Question: The goal is to place a certain number of queens so that there is one queen in each row and column. Queens cannot attack each other, and newly placed queens cannot be captured by existing knights, but there is no need to consider whether knights can be attacked by queens. Each square on the board has a specific color, representing the cost of placing a new queen on that square. The goal is to minimize this cost while meeting these requirements (considering only the minimum cost incurred by newly added queens).
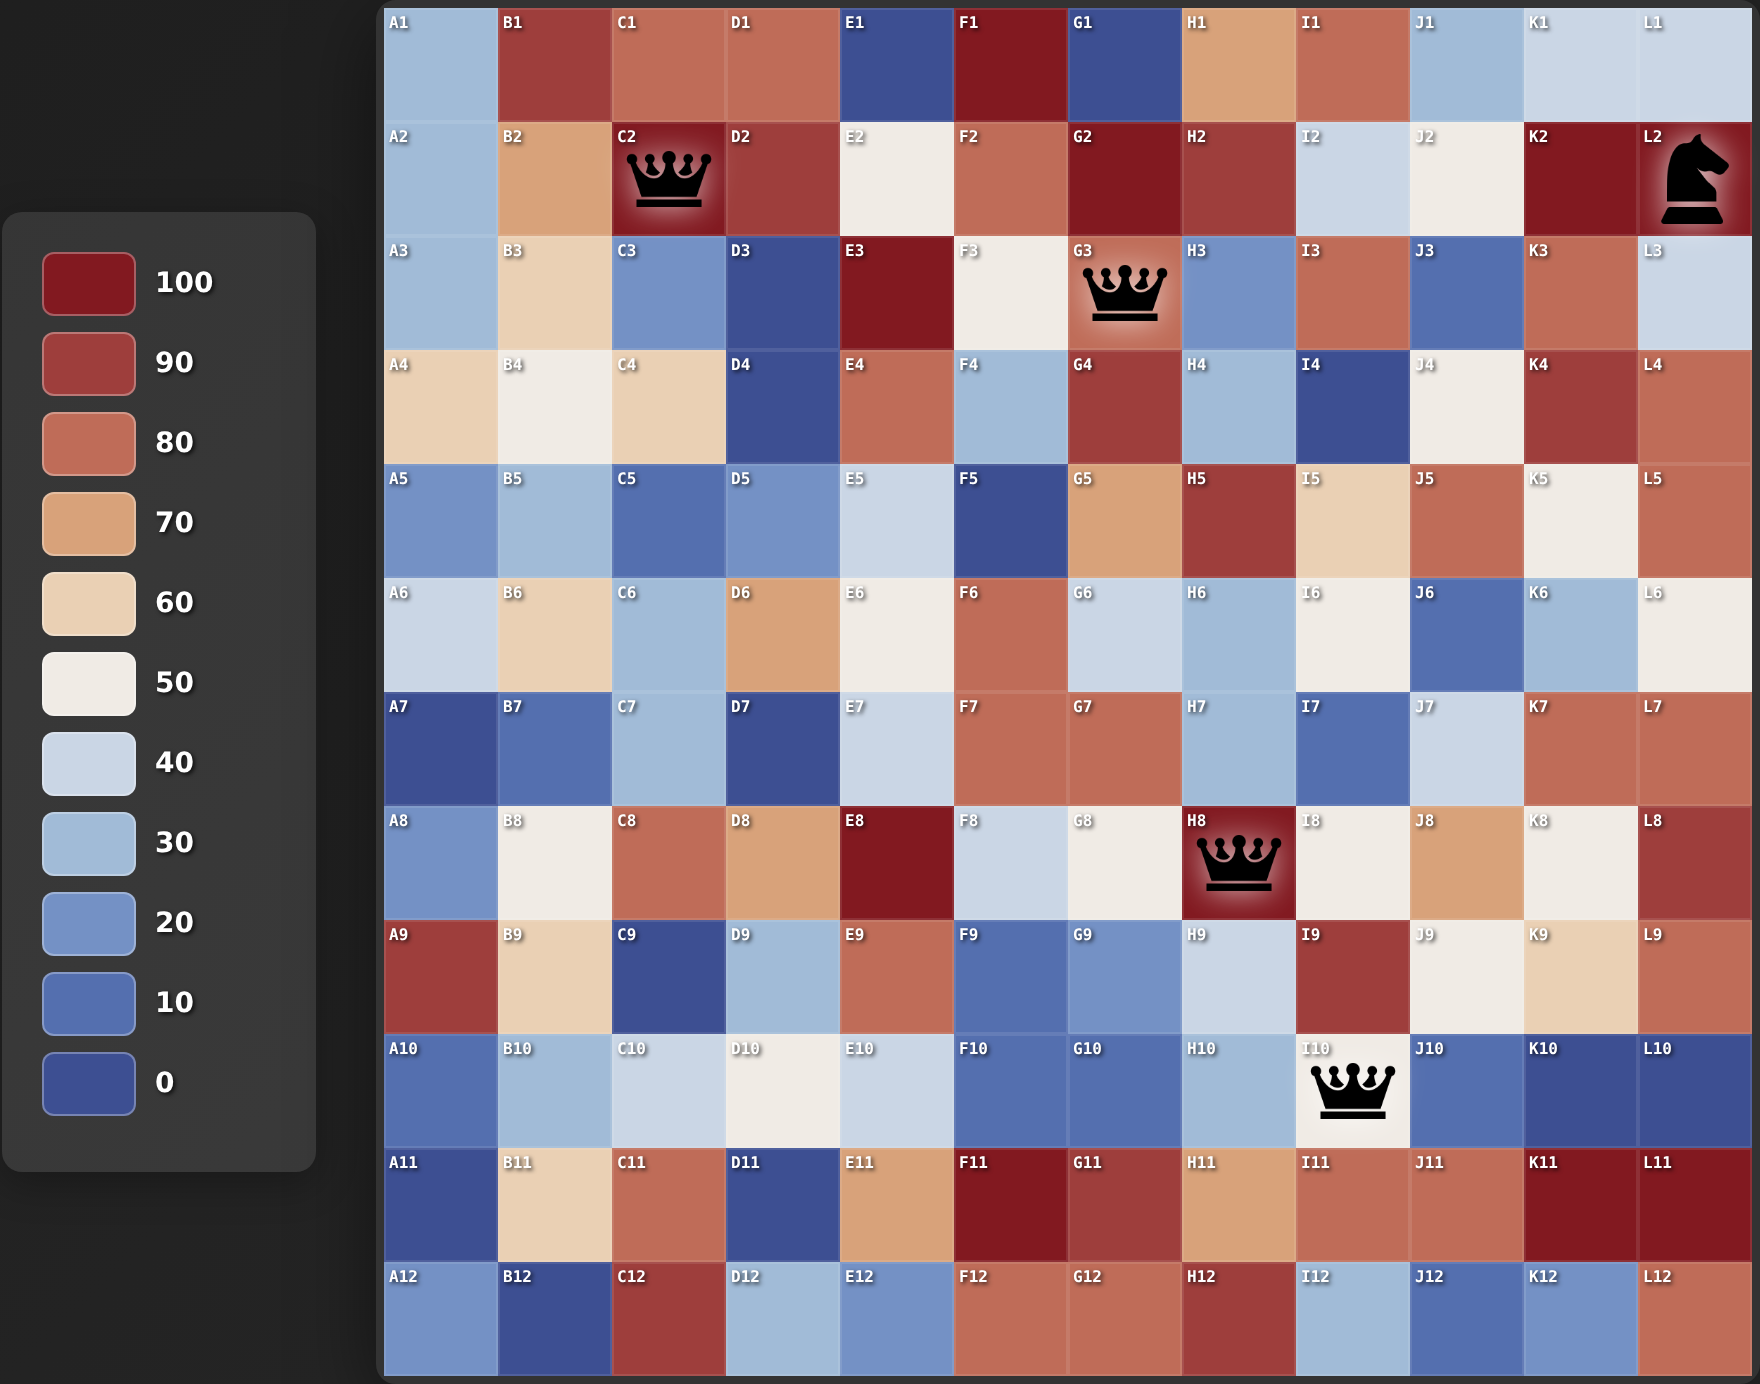
Answer: 410